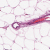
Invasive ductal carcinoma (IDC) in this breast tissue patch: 0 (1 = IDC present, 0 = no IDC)